Field crop: maize
Growth stage: 2
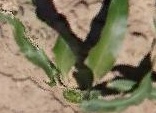
Species: maize